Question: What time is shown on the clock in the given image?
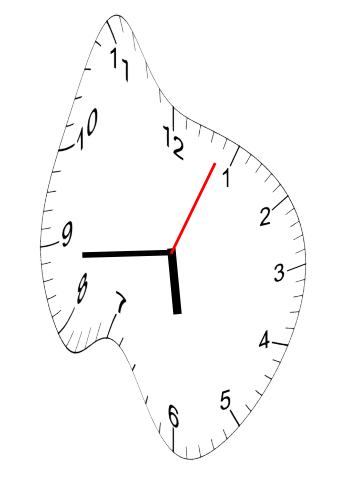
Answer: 05:44:04